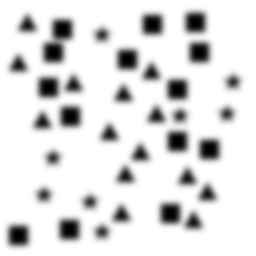
Squares: 14
Triangles: 14
Stars: 8
Total shapes: 36